Field crop: maize
Growth stage: 2
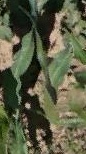
Species: maize